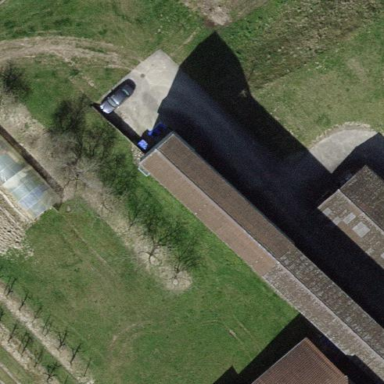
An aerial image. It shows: Farm auxiliary building.